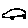
Label: car